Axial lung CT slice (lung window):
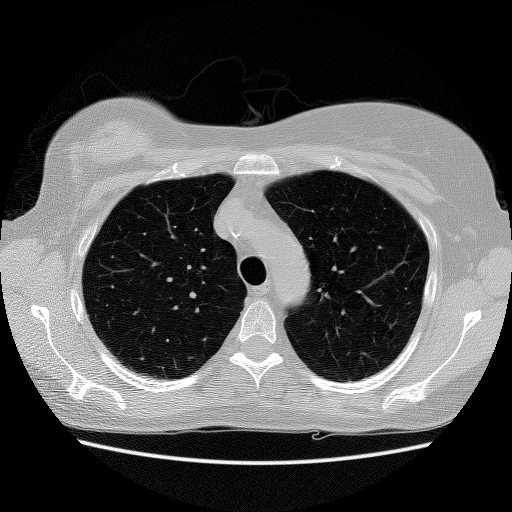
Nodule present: no